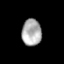
Tissue: prostate
Cell type: T cells
Senescence score: 0.7985
Nuclear area (px): 517
Mean DAPI intensity: 171.559